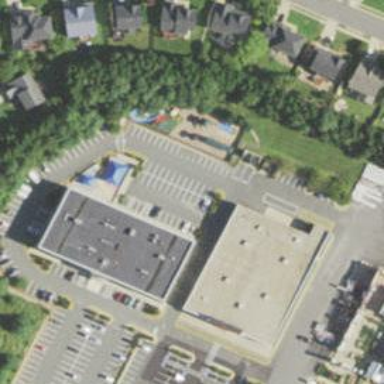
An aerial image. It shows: Parking space.